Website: apple
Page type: billing-address
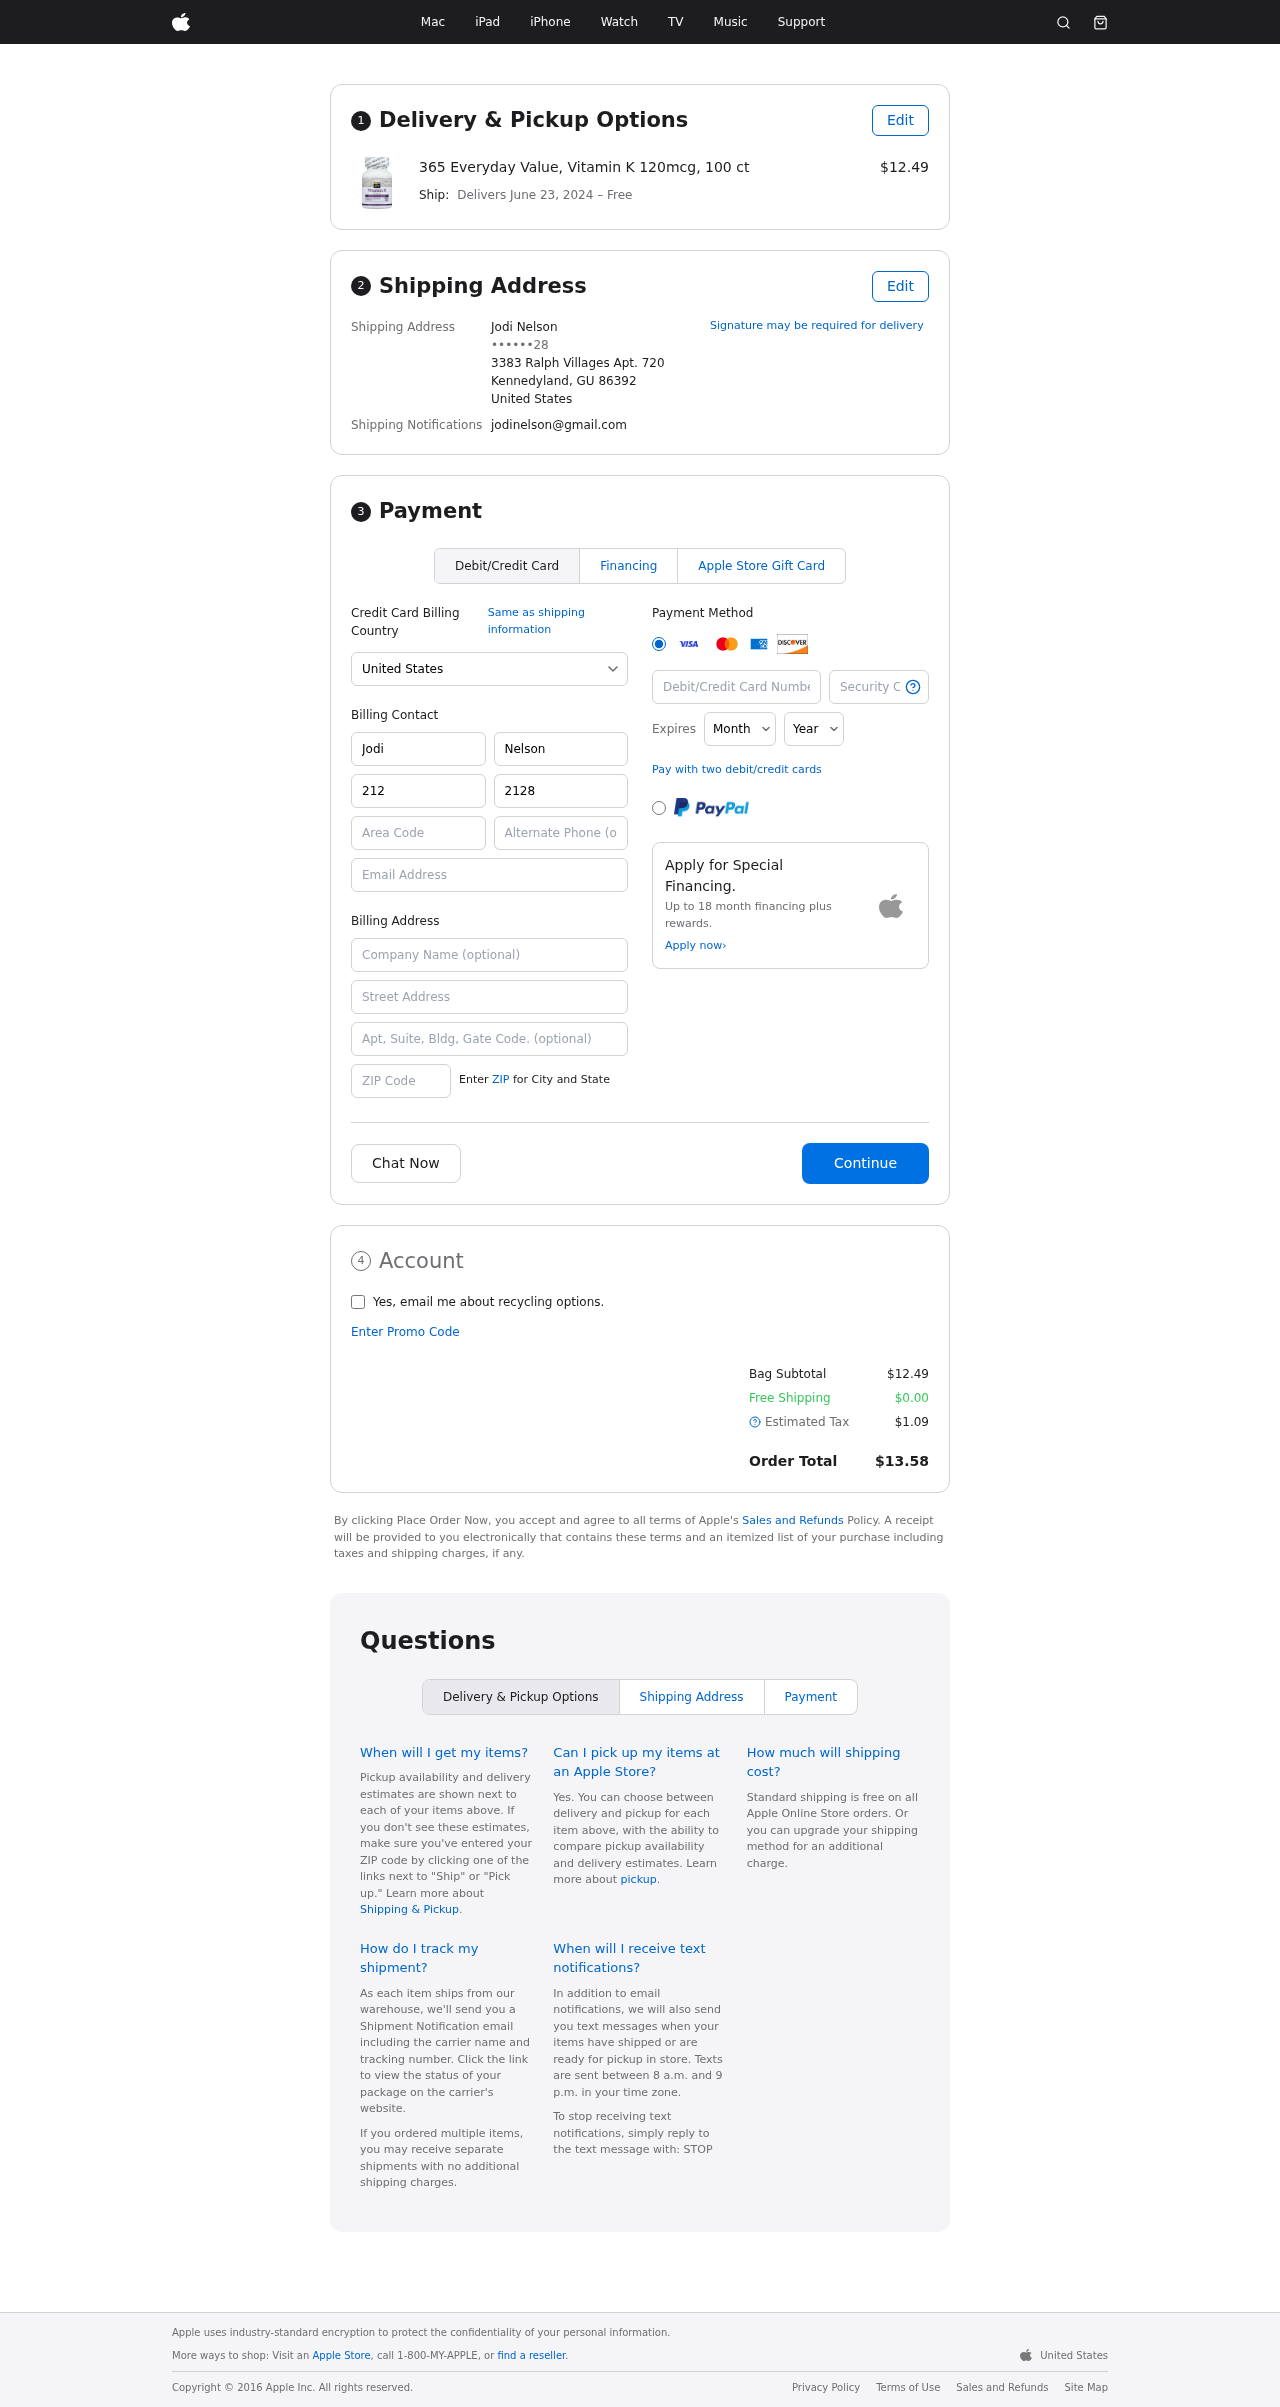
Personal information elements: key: PII_CARD_CVV
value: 507
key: PII_CARD_EXPIRY_MONTH
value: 08
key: PII_CARD_EXPIRY_YEAR
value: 30
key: PII_CARD_NUMBER
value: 6551 6091 8813 5063
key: PII_CITY_STATE_ZIP
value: Kennedyland, GU 86392
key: PII_COUNTRY
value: United States
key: PII_EMAIL
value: jodinelson@gmail.com
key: PII_FULLNAME
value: Jodi Nelson
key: PII_STREET
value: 3383 Ralph Villages Apt. 720
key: PII_PHONE_MASKED
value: ••••••28
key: PII_BILLING_FIRSTNAME
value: Jodi
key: PII_BILLING_LASTNAME
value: Nelson
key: PII_BILLING_PHONE_AREA
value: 212
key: PII_BILLING_PHONE
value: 2128576328
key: PII_BILLING_EMAIL
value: jodinelson@gmail.com
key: PII_BILLING_COMPANY
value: Wilson, Wyatt and Levy
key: PII_BILLING_STREET
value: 3383 Ralph Villages Apt. 720
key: PII_BILLING_POSTCODE
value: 86392
Product elements: key: PRODUCT1_NAME
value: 365 Everyday Value, Vitamin K 120mcg, 100 ct
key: PRODUCT1_PRICE
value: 12.49
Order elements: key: ORDER_DELIVERY_DATE
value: June 23, 2024
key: ORDER_SUBTOTAL
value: $12.49
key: ORDER_SHIPPING_COST
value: $0.00
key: ORDER_TAX
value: $1.09
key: ORDER_TOTAL
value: $13.58